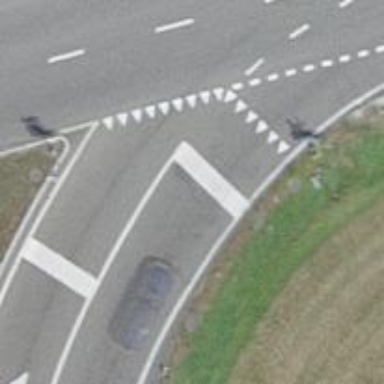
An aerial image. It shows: Road with traffic signals.